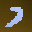
Label: 7